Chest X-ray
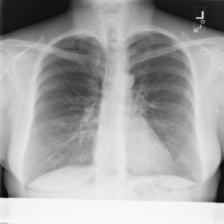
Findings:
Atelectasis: negative
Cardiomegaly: negative
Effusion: negative
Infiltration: negative
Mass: negative
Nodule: negative
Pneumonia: negative
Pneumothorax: negative
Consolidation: negative
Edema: negative
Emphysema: negative
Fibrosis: negative
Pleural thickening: negative
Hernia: negative